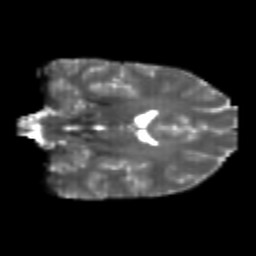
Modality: T2w
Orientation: coronal
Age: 22
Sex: female
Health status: healthy
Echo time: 0.074 s